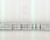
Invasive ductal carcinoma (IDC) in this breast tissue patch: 0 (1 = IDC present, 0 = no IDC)